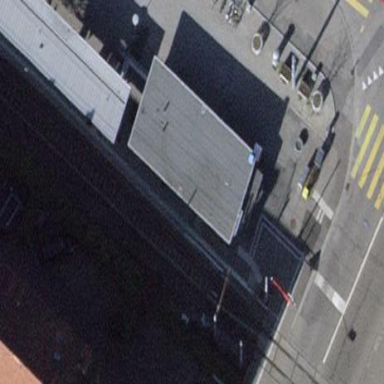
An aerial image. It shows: Flat-roofed service building.